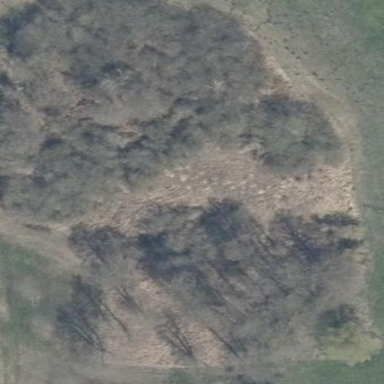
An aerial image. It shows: Beautiful woodland area.